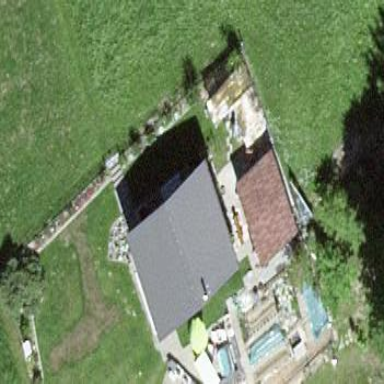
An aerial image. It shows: Detached building.